Aerial crown-view tile of a tropical tree (Barro Colorado Island, Panama), acquired 20250715:
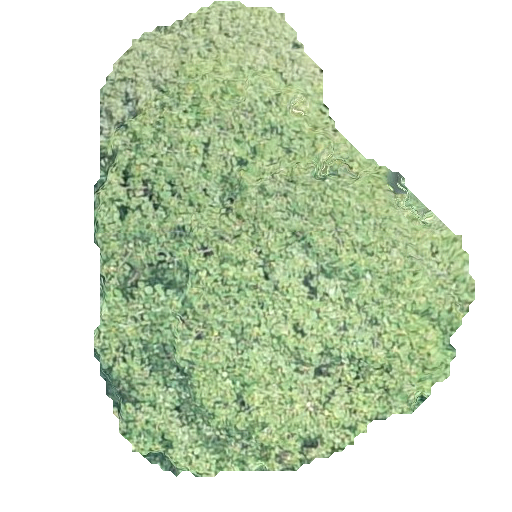
Species: Ochroma pyramidale
GBIF accepted scientific name: Ochroma pyramidale
Crown area: 191.386 m²